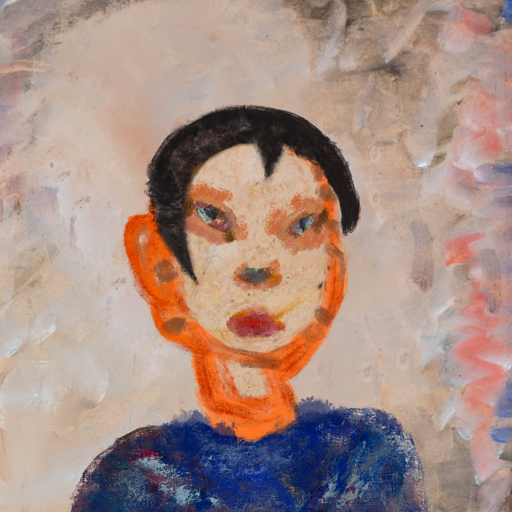
Background: Roy_Bahadur, Head And Neck Front: Rupkatha, Face Front: Boggyland, Bust: Irani, Hair Front: Roy_Bahadur, Head Accessory: Blank, Second Necklace: Blank, Necklace: Blank, Baby: Blank